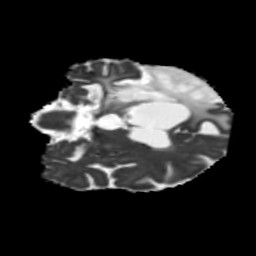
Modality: MD
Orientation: coronal
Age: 71
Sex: female
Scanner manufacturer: siemens
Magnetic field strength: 3 T
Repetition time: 5.25 s
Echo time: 0.08 s